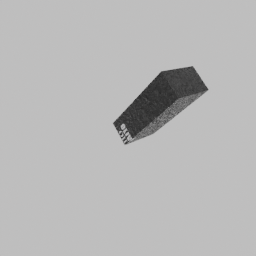
Label: nature